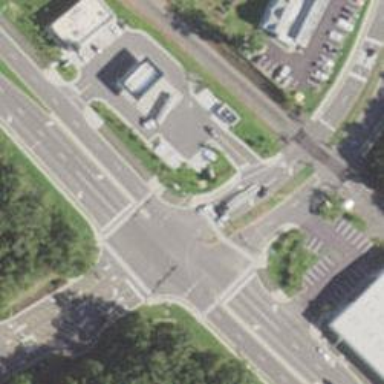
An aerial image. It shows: Marked crossing on cycleway.